Aerial crown-view tile of a tropical tree (Barro Colorado Island, Panama), acquired 20241014:
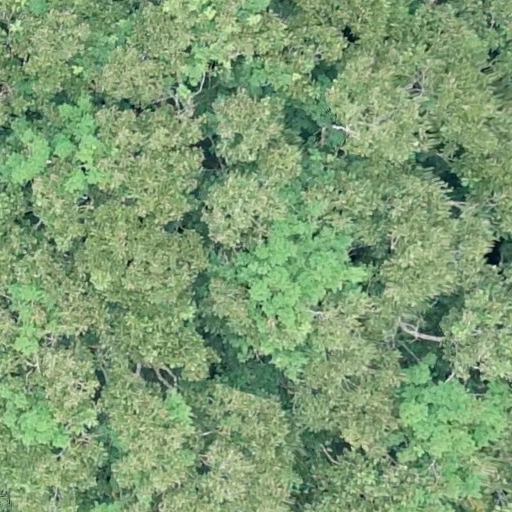
Species: Dipteryx oleifera
GBIF accepted scientific name: Dipteryx oleifera
Crown area: 718.326 m²